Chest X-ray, PA view. Patient: 34 years old, sex F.
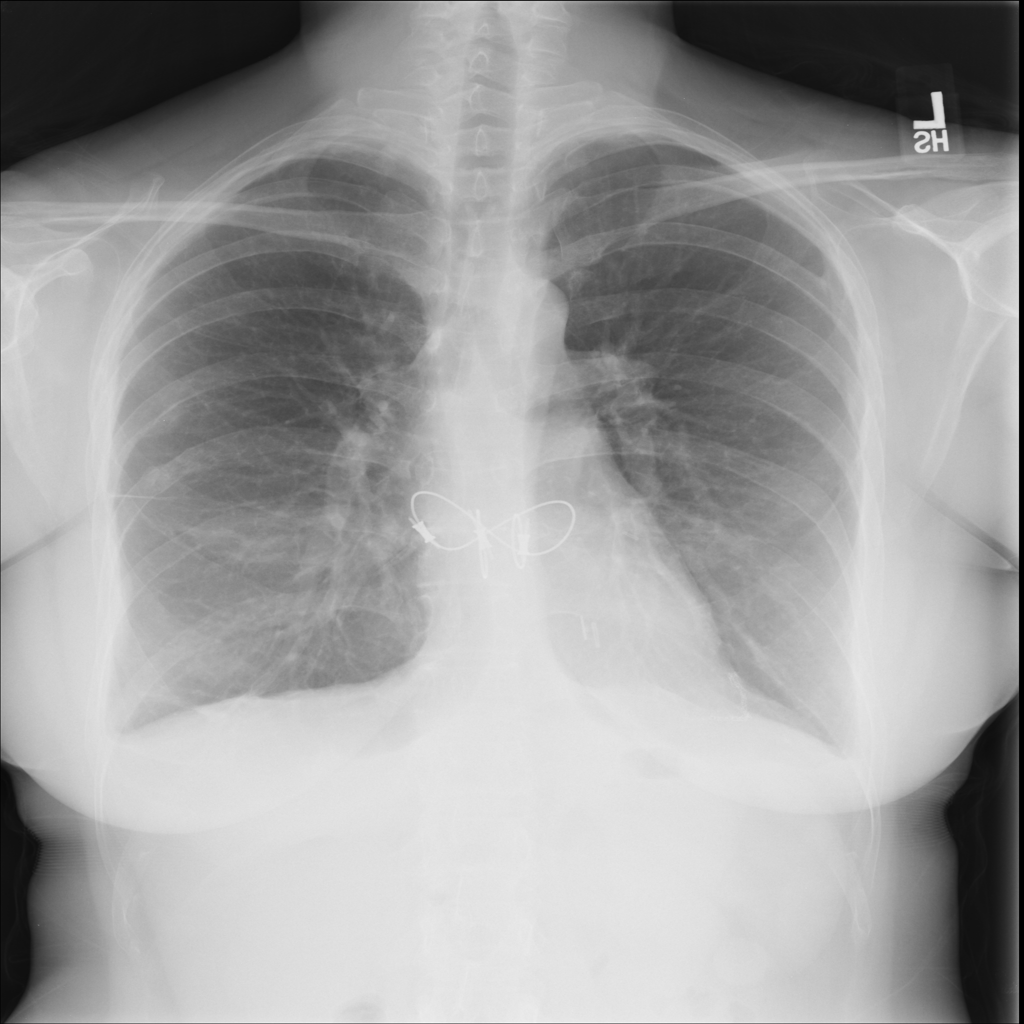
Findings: Infiltration